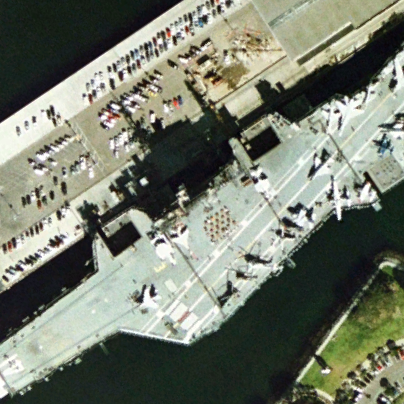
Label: aircraft_carrier